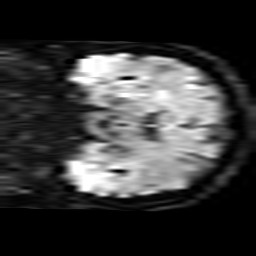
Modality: TRACE
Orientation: coronal
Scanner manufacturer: philips
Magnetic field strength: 3 T
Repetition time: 4.303 s
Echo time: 0.06042 s